Interaction volume radius: 5 \u00c5
Interaction volume height: 20 \u00c5
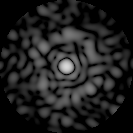
Disorder parameter: 0.772